Question: I have an ordered test that contains 4 web tests. The problem is that Visual Studio seems to have a problem loading the test results for an individual test.
I included a screenshot to supplement for the 1000 words. :)

As you may see the 3rd test, called intuitively Webservice03, failed. The screenshot above was taken after I double-clicked on the corresponding line to open the detailed information about that test run. The panels with requests and other useful information are empty.
The issue is quite annoying, because the test is part of a bigger test suite that runs periodically, so when it fails, I have to manually disable the setup and cleanup scripts from the test configuration, run them manually, then run each of the tests manually, instead of just comfortably opening the test results.
Did anyone experienced this problem?
Thanks.
Version details:
Microsoft Visual Studio 2010 Ultimate
Version 10.0.40219.1 SP1Rel
Microsoft .NET Framework
Version 4.0.30319 SP1Rel
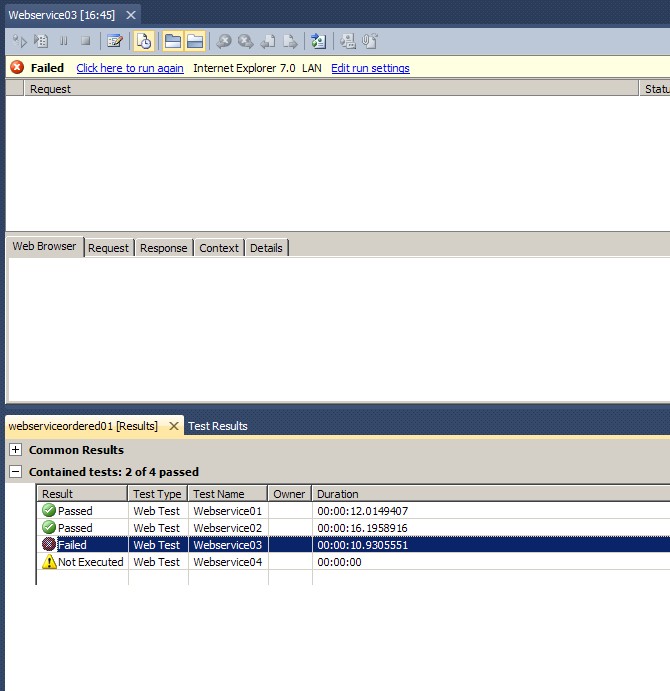
Answer: I had the same problem and tryed to clarify it via Microsoft forum:
<URL>
According to the answer you can not have detailed test result for a web test run as a part of an ordered test.